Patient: sex M, age 29
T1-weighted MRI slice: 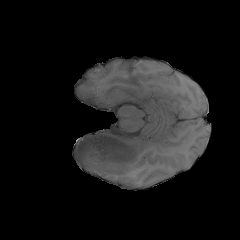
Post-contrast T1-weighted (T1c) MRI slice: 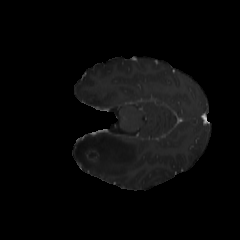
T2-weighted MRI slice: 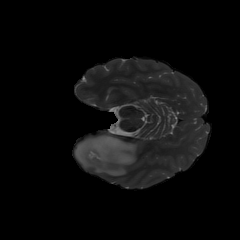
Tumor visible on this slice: yes
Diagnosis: Astrocytoma, IDH-mutant
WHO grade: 4